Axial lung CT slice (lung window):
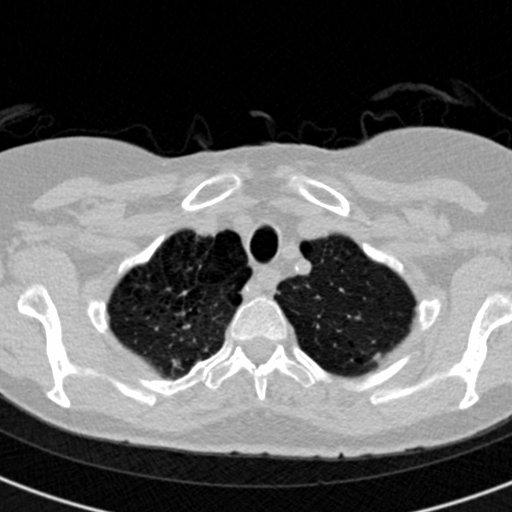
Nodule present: no